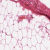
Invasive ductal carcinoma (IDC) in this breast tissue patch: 0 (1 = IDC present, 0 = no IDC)